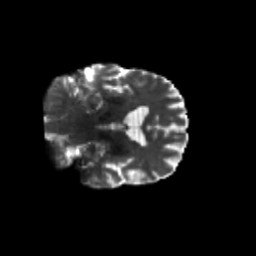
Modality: T2w
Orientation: coronal
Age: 59
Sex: male
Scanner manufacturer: siemens
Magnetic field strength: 3 T
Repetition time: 4.71 s
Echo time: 0.0906 s